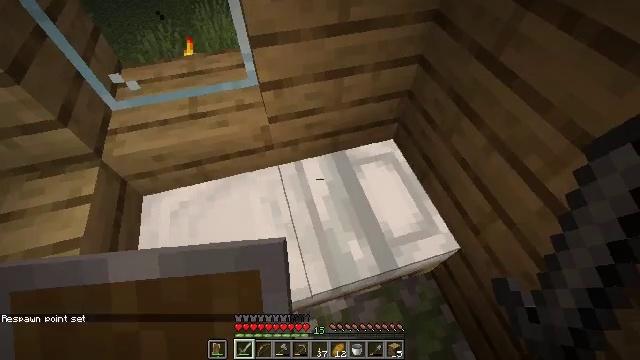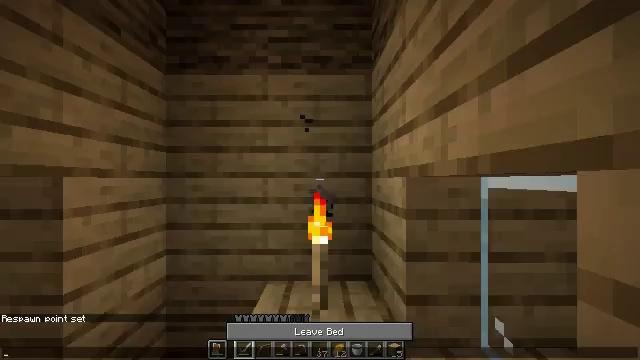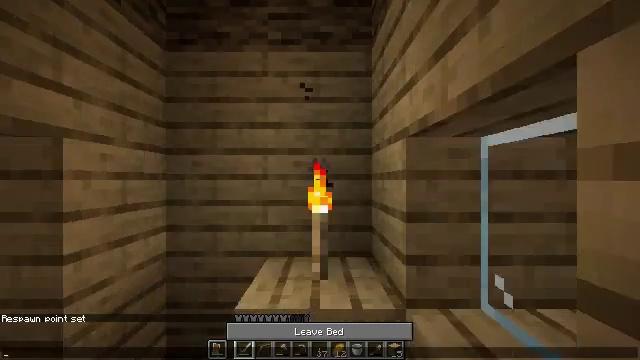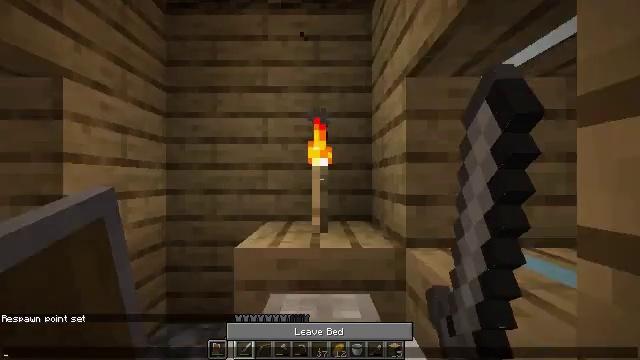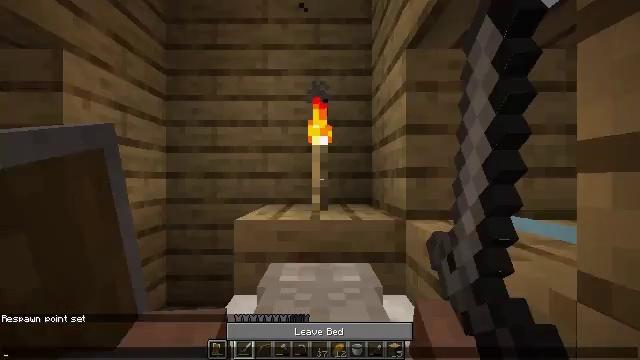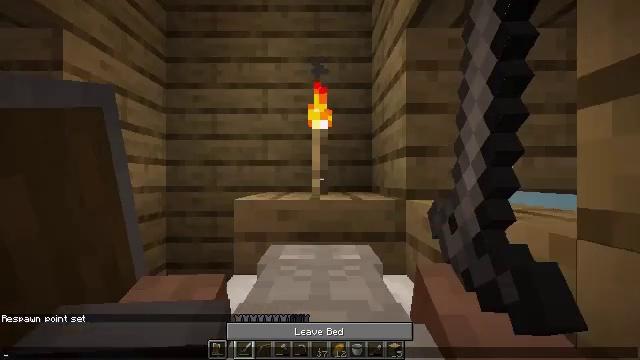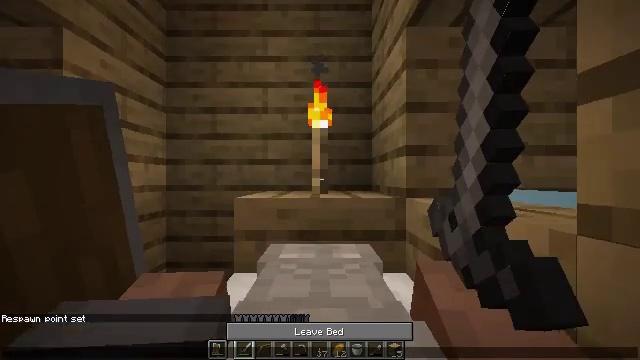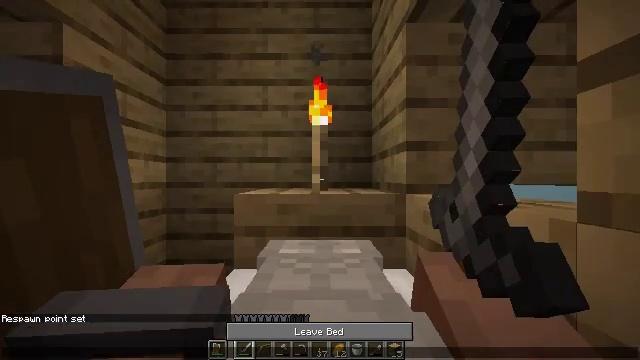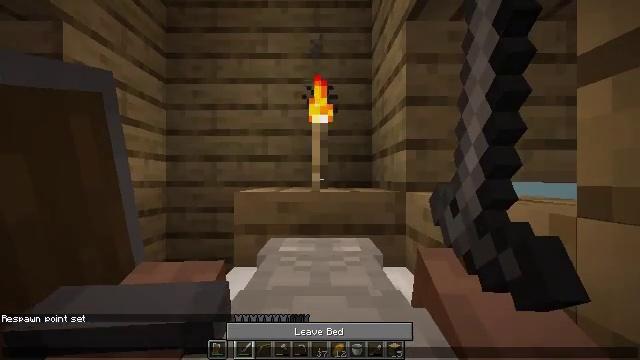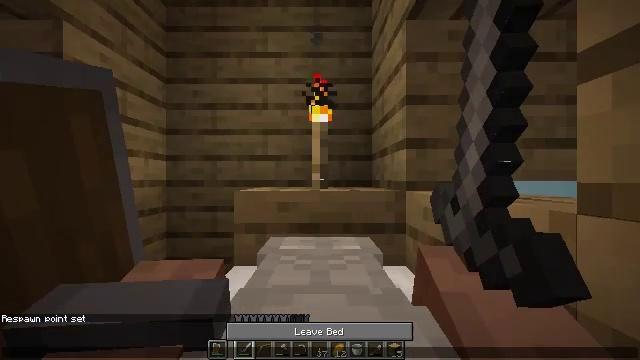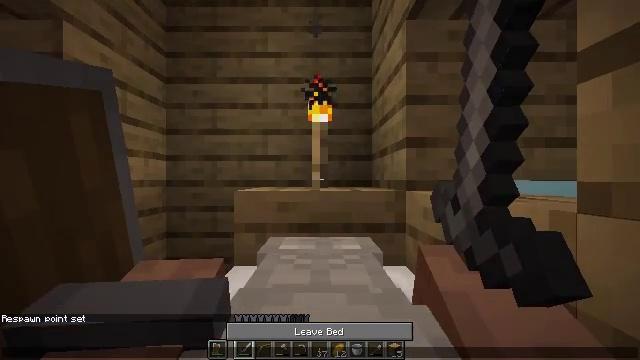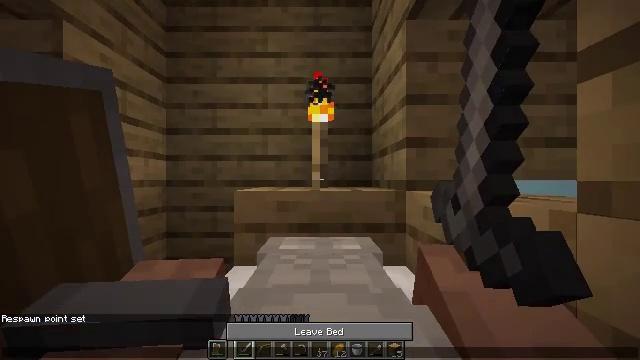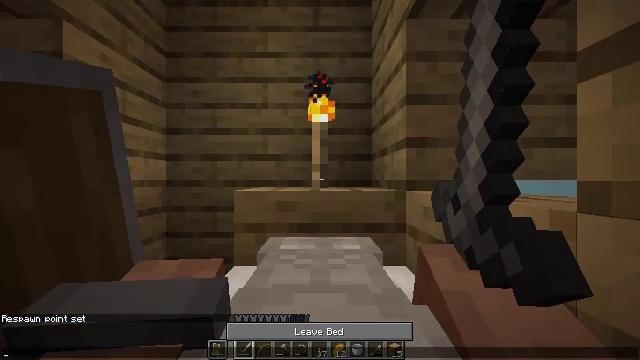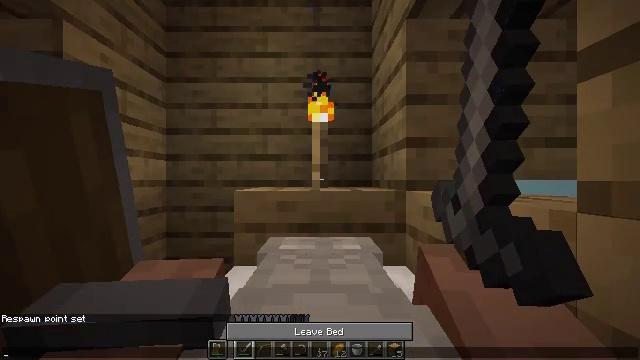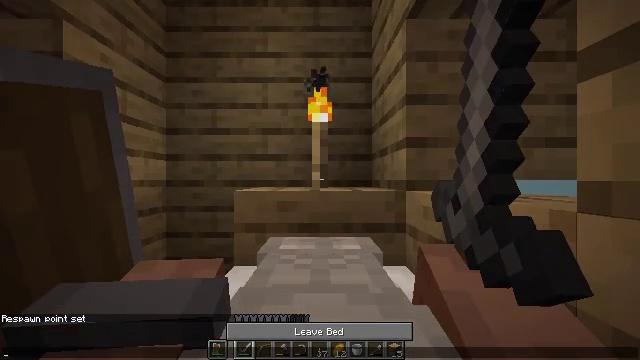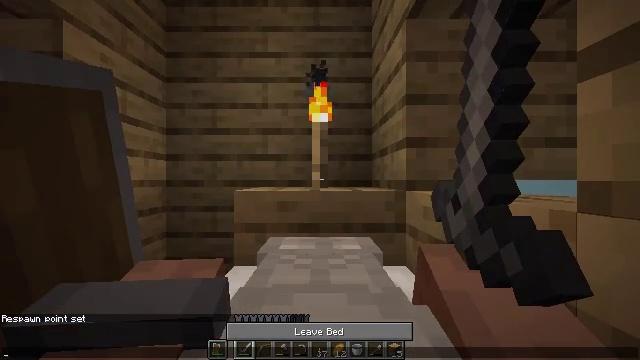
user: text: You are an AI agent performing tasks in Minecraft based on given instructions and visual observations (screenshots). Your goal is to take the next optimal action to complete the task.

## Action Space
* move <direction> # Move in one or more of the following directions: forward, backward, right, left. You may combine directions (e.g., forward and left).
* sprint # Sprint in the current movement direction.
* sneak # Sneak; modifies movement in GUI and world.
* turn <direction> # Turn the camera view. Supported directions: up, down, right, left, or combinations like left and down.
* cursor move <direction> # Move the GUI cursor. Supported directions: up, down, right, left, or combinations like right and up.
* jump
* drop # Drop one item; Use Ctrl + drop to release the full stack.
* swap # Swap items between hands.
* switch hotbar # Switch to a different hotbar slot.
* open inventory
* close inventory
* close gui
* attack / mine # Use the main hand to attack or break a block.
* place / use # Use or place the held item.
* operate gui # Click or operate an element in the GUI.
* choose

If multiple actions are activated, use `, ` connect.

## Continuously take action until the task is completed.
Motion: motion action
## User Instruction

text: Mine oak stairs.
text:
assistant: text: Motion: turn right
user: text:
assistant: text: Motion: no_op
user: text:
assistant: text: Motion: turn right
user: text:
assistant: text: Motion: turn right
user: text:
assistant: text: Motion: turn right
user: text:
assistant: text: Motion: no_op
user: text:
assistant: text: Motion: no_op
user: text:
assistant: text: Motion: no_op
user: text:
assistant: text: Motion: no_op
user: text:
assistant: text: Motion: no_op
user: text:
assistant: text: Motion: no_op
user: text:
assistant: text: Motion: no_op
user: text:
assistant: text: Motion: no_op
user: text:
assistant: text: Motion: no_op
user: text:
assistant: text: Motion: no_op
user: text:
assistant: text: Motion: no_op
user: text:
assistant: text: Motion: no_op
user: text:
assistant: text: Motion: no_op
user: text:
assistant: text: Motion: no_op
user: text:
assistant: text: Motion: no_op
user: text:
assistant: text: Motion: no_op
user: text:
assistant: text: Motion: no_op
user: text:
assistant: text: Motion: no_op
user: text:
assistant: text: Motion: no_op
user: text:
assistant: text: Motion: no_op
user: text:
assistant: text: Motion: no_op
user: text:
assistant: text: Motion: no_op
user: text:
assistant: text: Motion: no_op
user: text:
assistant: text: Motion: no_op
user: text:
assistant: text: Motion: no_op